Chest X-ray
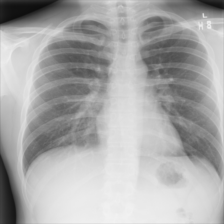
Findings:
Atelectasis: negative
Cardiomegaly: negative
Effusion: negative
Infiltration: negative
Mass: negative
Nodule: negative
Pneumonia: negative
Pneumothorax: negative
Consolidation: negative
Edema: negative
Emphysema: negative
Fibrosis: negative
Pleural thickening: negative
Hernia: negative